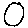
Label: circle